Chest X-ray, PA view. Patient: 67 years old, sex M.
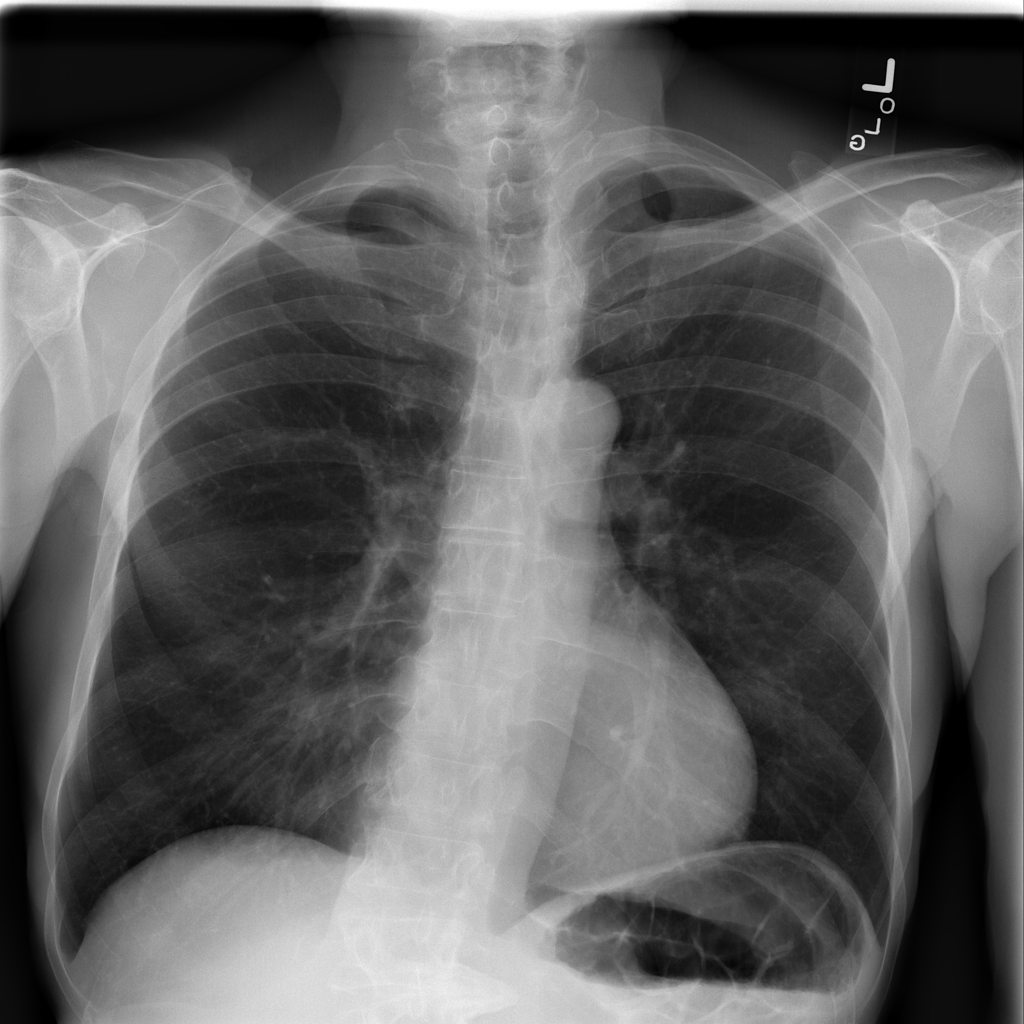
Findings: No Finding